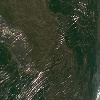
Label: land